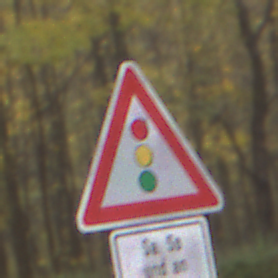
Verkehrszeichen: Lichtzeichenanlage
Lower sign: ZeitangabenMitBeschraenkungAufWochentage9
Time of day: MorningAfternoon
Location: Outdoor (Nature)
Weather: Overcast
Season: Autumn
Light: Natural